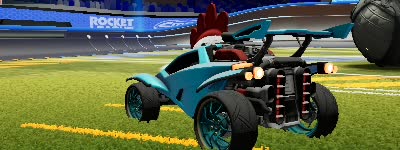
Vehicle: octane